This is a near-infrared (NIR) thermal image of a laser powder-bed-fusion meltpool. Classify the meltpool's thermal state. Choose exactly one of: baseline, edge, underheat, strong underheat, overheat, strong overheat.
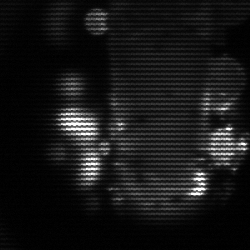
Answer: strong underheat